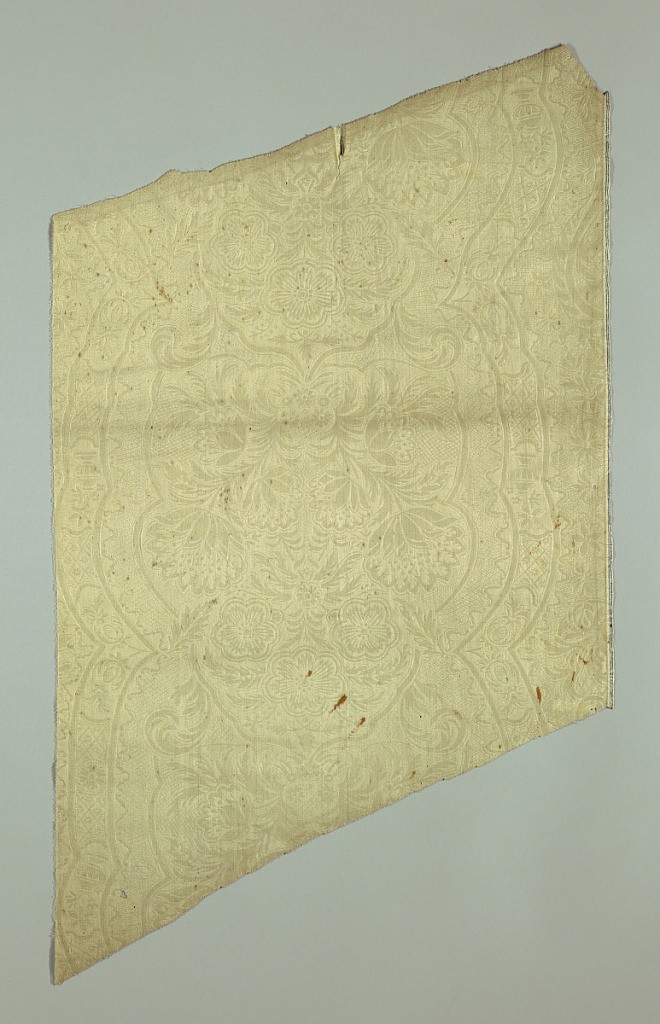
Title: Embossed wool
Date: early 18th century
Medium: wool Technique: stamped (so-called moreen) plain cloth.
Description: Louis XIV. Symmetrical design of big bouquets in lobed framing band decorated with various flowers and diapered areas. Various ground diapers suggesting lace patterns. Stamped and glazed on fine white wool ground.